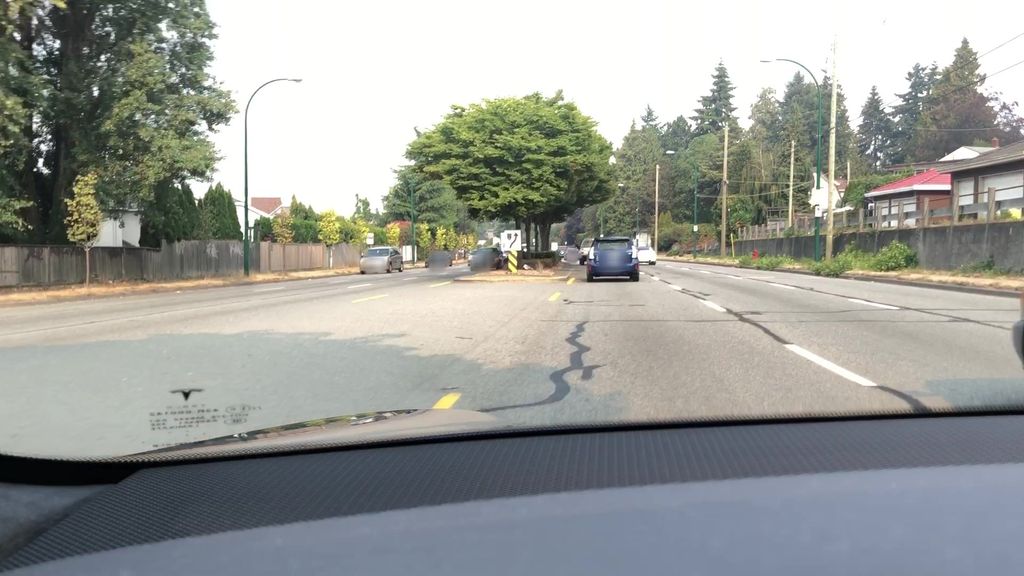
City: vancouver